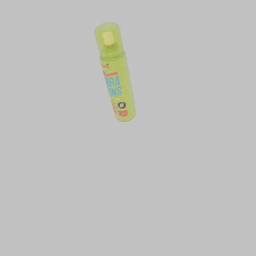
Label: tools